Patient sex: F
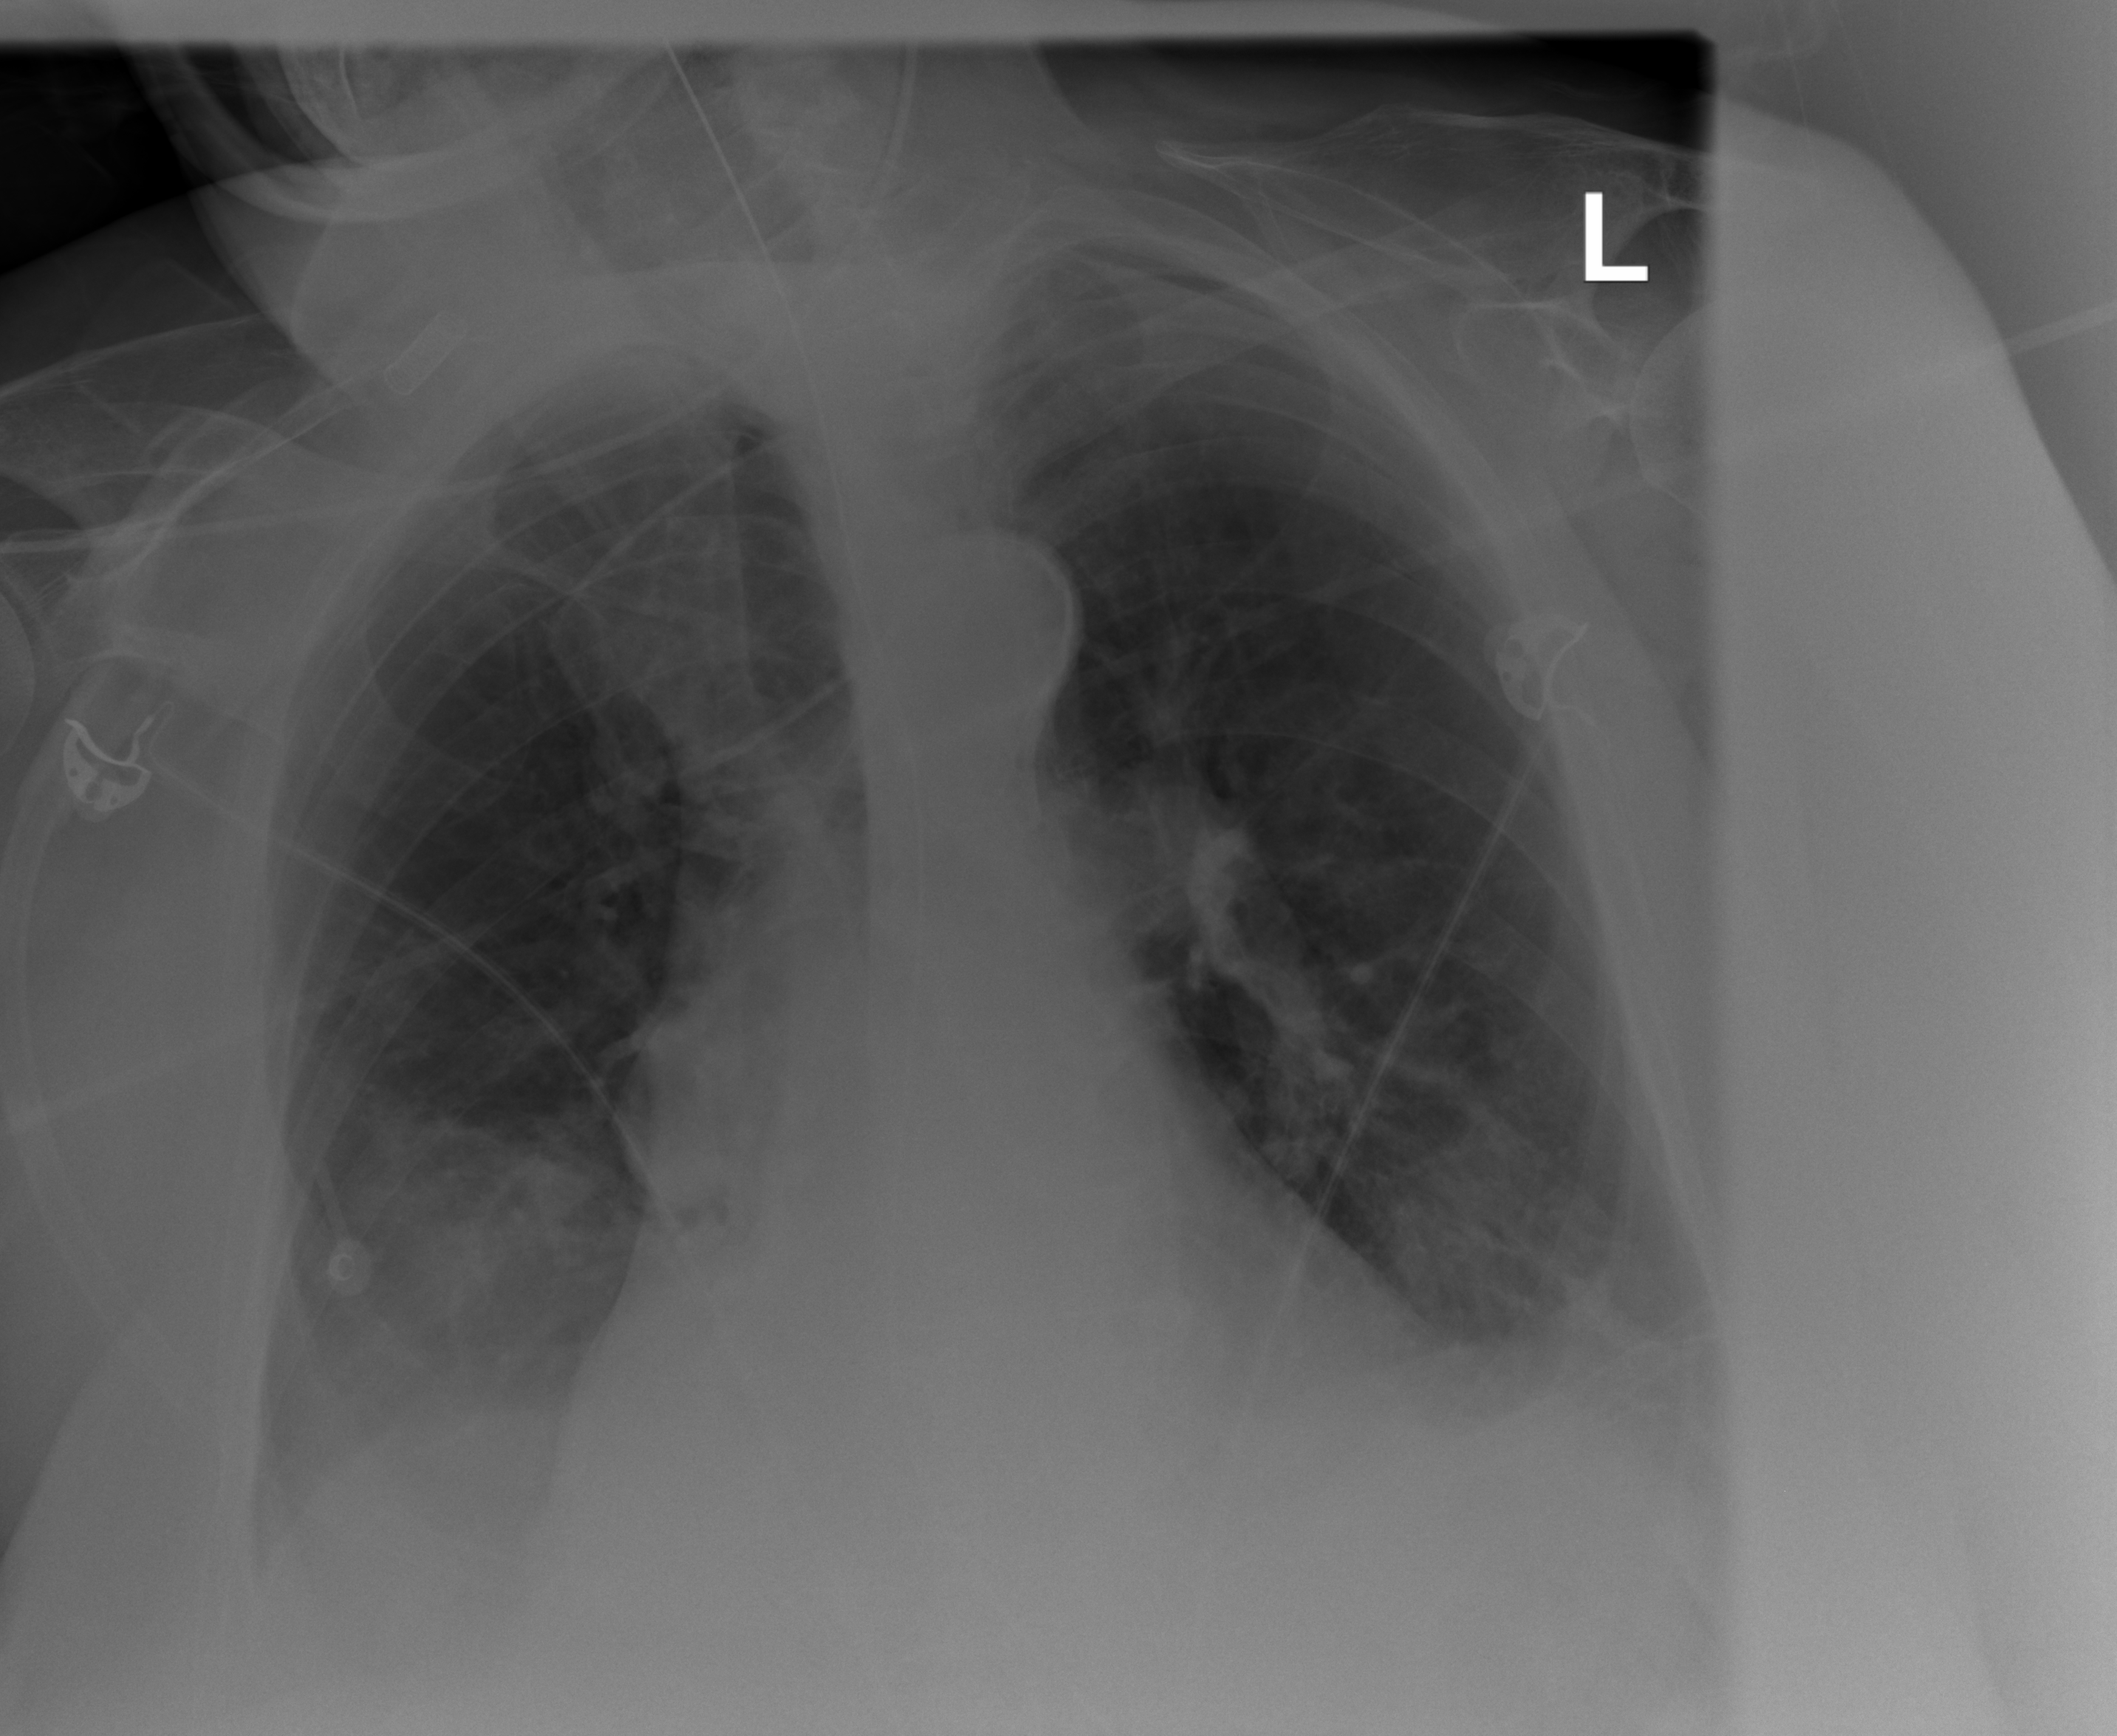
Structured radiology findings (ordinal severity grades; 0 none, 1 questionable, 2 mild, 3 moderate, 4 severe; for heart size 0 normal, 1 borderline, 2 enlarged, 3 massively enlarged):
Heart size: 2
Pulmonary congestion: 0
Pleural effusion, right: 2
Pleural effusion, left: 2
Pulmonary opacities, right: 0
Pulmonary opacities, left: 2
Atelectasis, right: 2
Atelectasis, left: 2